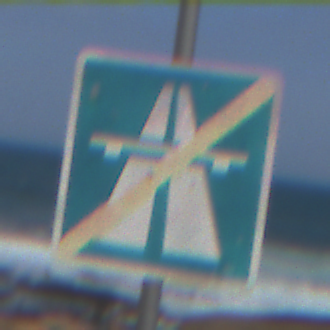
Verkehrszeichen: EndeAutbahn
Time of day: Midday
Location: Outdoor (Nature)
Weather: PartlyCloudy
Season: NotSpecified
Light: Natural